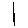
Label: line